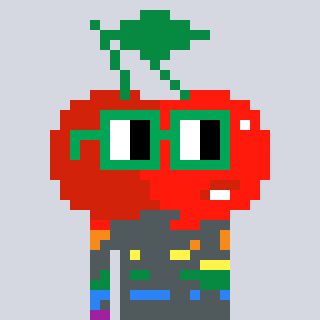
a pixel art character with square green glasses, a cherry-shaped head and a foggrey-colored body on a cool background